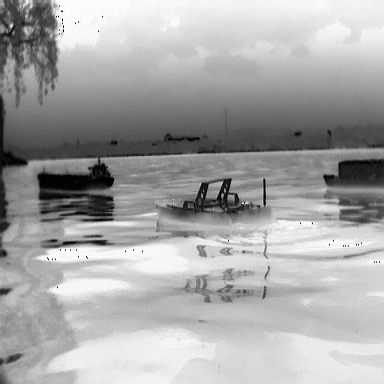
There is a fishing_boat in the infrared image.